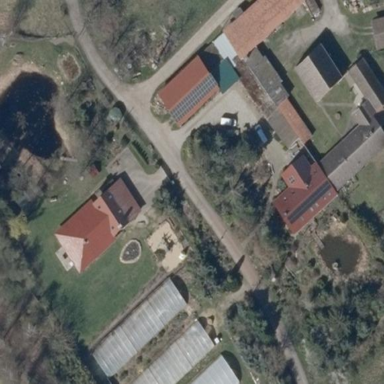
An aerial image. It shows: Farmyard area.